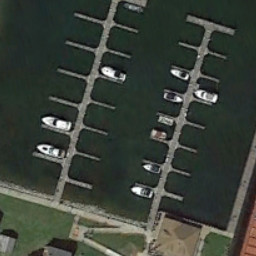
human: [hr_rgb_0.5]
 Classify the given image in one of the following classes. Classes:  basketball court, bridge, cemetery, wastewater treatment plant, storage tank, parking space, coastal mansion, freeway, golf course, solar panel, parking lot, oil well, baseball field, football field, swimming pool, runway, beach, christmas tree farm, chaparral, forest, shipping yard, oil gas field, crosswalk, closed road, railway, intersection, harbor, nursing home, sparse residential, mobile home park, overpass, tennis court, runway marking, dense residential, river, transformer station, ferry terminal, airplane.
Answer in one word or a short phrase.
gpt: ferry terminal